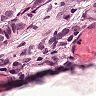
Metastatic tissue present: yes